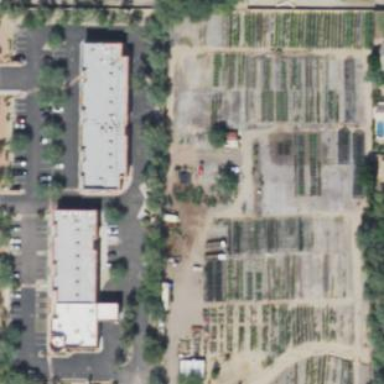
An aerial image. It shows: Plant nursery area.